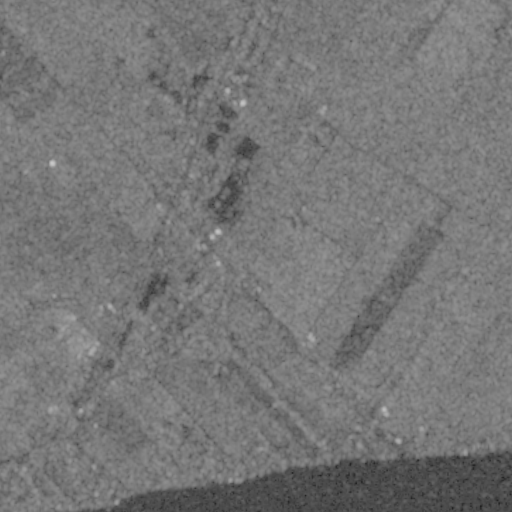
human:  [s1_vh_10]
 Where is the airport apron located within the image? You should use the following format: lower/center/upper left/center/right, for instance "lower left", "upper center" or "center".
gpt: The airport apron is located in the upper right of the image.
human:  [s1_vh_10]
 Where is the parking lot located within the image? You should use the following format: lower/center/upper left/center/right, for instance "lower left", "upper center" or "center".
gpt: There is no parking lot in the image.

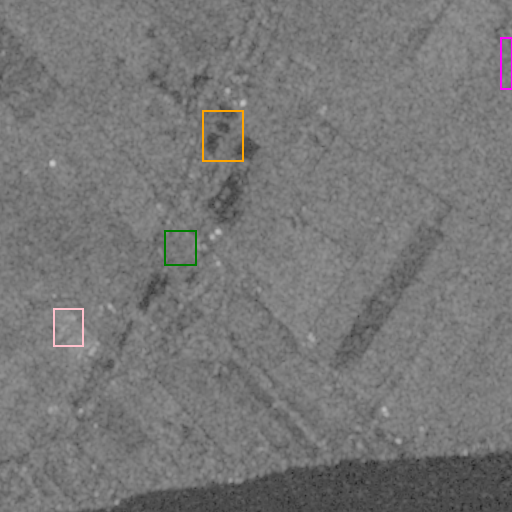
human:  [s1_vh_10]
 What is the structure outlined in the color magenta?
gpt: The structure outlined in magenta is an airport apron.
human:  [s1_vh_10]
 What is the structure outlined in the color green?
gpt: The structure outlined in green is a park.
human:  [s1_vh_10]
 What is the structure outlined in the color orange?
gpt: The structure outlined in orange is a quarry.
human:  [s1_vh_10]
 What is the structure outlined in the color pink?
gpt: The structure outlined in pink is a building.
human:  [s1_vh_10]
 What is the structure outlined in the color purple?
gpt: There is no purple outline.